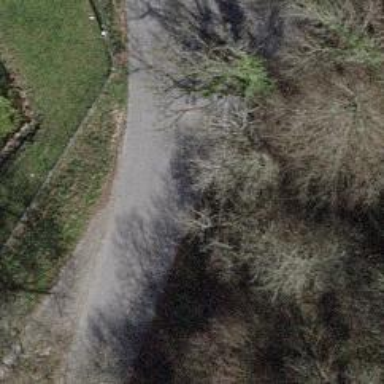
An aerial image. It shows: Unclassified road.